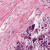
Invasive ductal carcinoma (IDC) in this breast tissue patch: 1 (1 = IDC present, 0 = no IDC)